Field crop: maize
Growth stage: 2
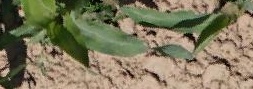
Species: maize